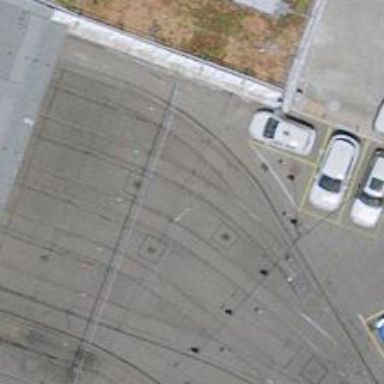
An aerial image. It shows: Tram railway with electrified contact lines passing through service yard with single track.